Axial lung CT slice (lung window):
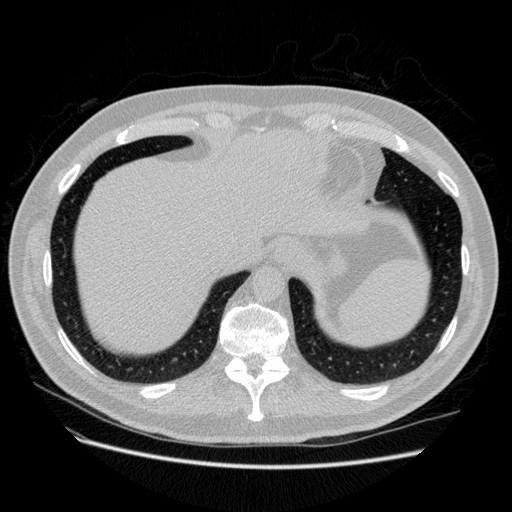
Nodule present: no